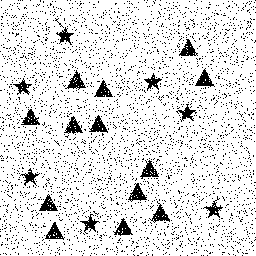
Squares: 0
Triangles: 13
Stars: 7
Total shapes: 20